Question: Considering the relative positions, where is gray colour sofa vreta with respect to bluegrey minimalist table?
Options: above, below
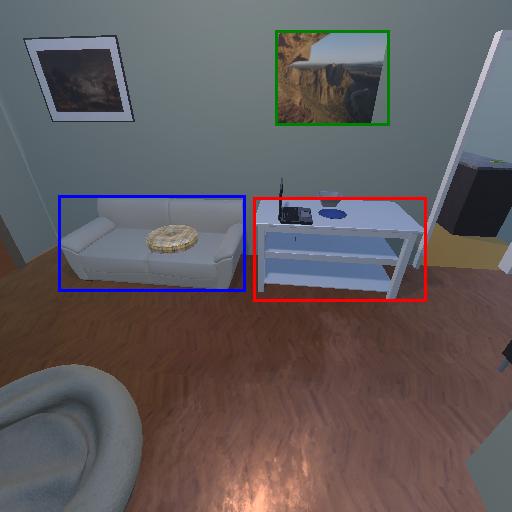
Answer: above